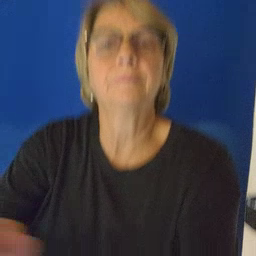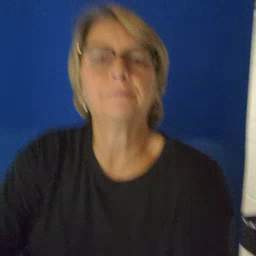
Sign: minemy